Question: I'm doing a grid system for a site. The markup lookes like this
'''
<div class="section">
<div class="grid">
</div>
<div class="grid">
</div>
<div class="grid">
</div>
<div class="grid">
</div>
</div>
<div class="section">
<div class="grid">
</div>
<div class="grid">
</div>
<div class="grid">
</div>
</div>
'''
The class grid is 33.<PHONE>% wide.
I want to insert a div every time the grid sums up to 100 or close to 100%. This way the markup would look like this
'''
<div class="section">
<div class="grid">
</div>
<div class="grid">
</div>
<div class="grid">
</div>
<div class="clear"></div> <!-- inserted div -->
<div class="grid">
</div>
</div>
<div class="section">
<div class="grid">
</div>
<div class="grid">
</div>
<div class="grid">
</div>
<div class="clear"></div> <!-- inserted div -->
</div>
'''
This is what I have so far. My wrapper is max 972px wide
'''
var grid = $('.grid');
var wrapper = $('.wrapper').width();
$(grid).each(function () {
var gridWidth = $(this).width();
var percentage = (gridWidth / wrapper)*100;
console.log(percentage);
});
'''
Can anyone help me ?
EDIT:
I added a screenshot, so you can see the issue. The fouth element has a margin-left, which is should not have. This is why I want to add a clear

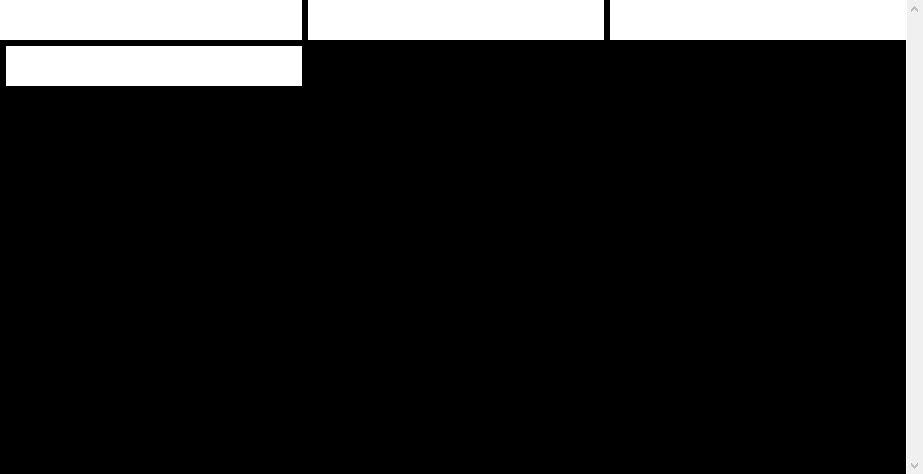
Answer: First of all there pay attention in some discrepancies in your code. In HTML you're using "section" class, in jQuery you're selecting ".wrapper".
And than you should try something like this:
'''
$('.section').each(function() {
var rowPixels = 0;
$(this).find('.grid').each(function () {
var gridWidth = $(this).width();
rowPixels += gridWidth;
if (rowPixels >= $('.section').width()) {
$(this).after('<div class="clear"></div>');
rowPixels = 0;
}
});
});
'''